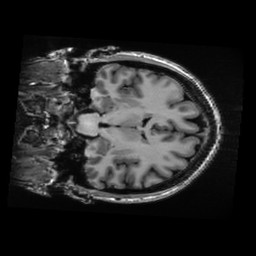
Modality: T1w
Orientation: coronal
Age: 30
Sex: female
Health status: healthy
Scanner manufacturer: ge
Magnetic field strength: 3 T
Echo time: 0.0052 s